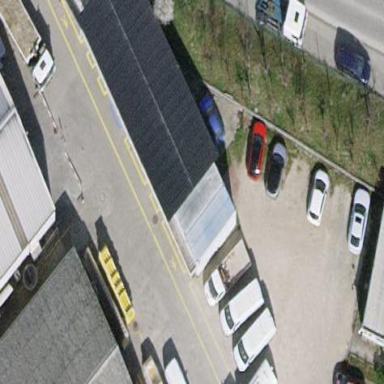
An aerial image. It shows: Industrial building.